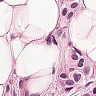
Metastatic tissue present: yes